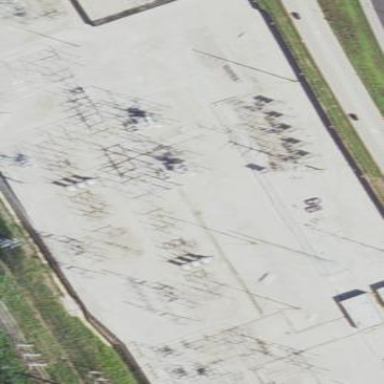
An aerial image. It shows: Outdoor power substation with fence surrounding it. The substation operates at the transmission level.